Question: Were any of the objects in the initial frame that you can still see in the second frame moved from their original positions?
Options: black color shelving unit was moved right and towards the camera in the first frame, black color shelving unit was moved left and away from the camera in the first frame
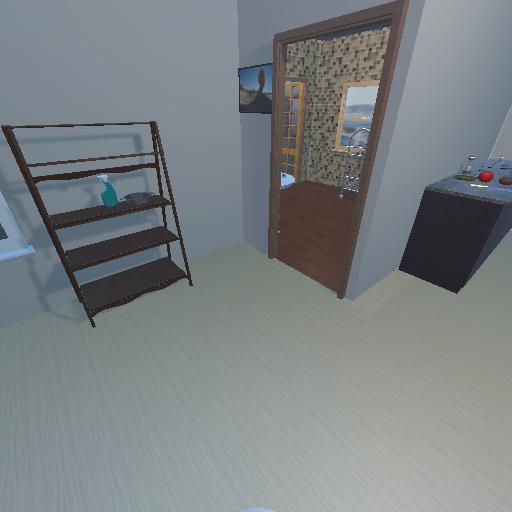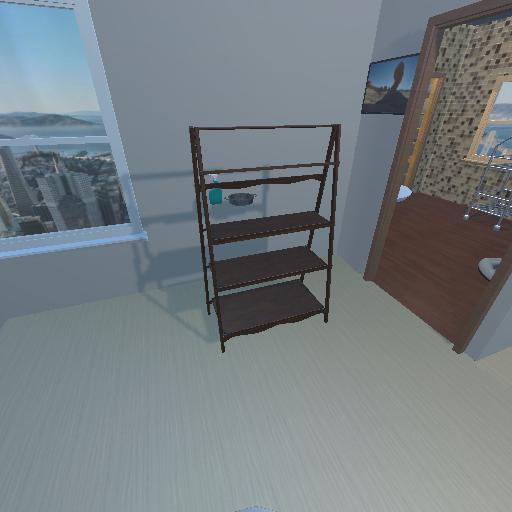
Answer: black color shelving unit was moved right and towards the camera in the first frame